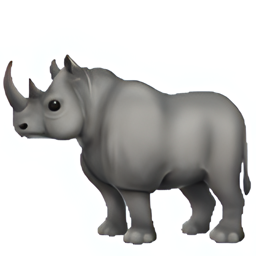
Name: rhinoceros
Emoji: 🦏
Group: Animals & Nature
Sub-group: animal-mammal